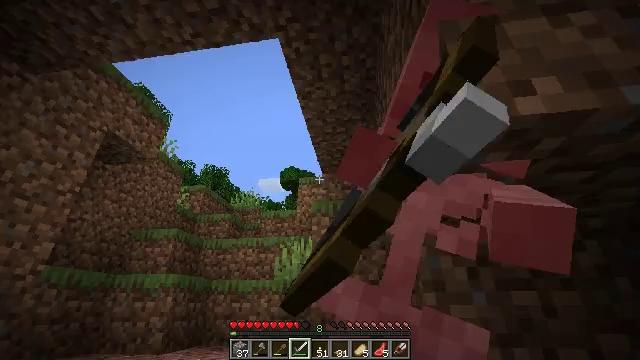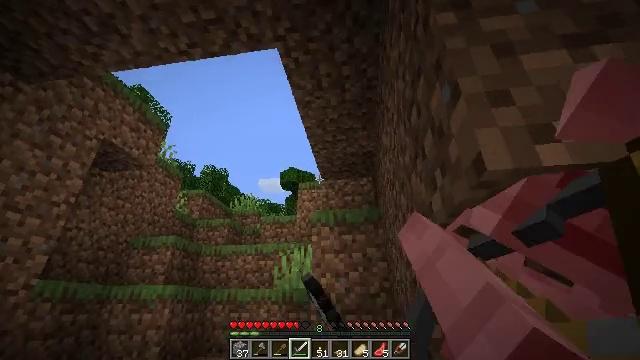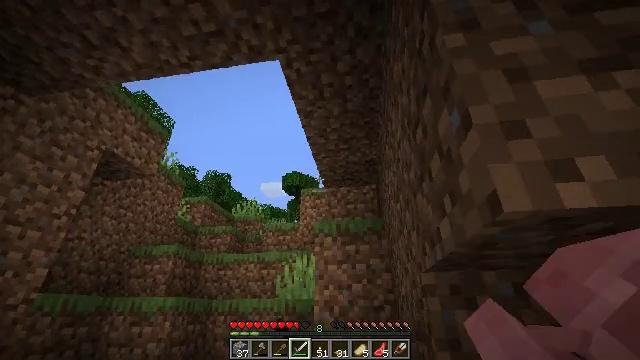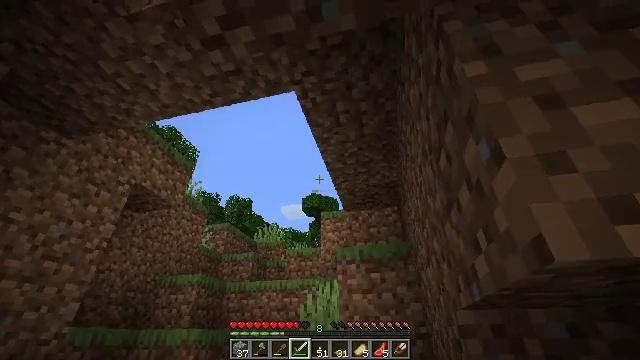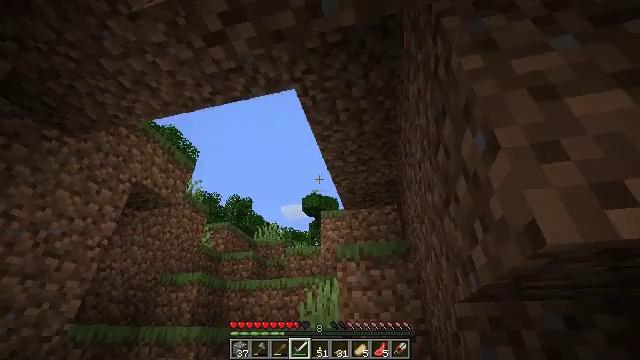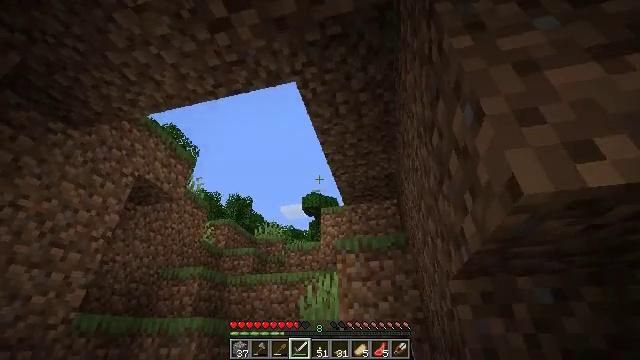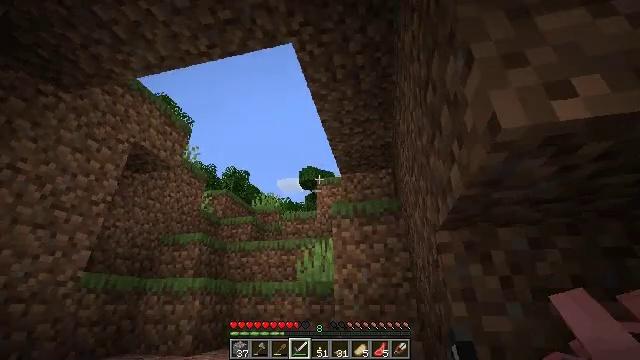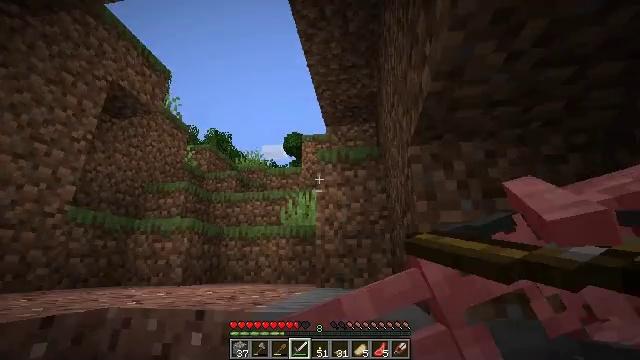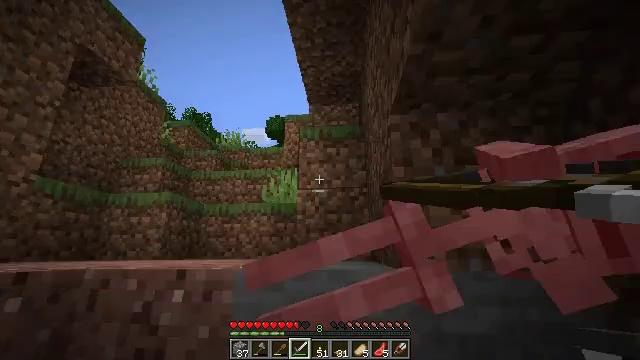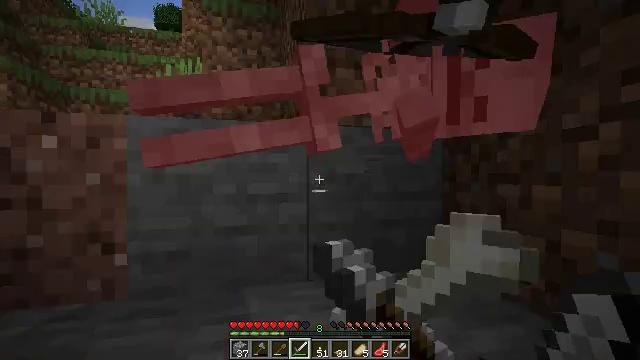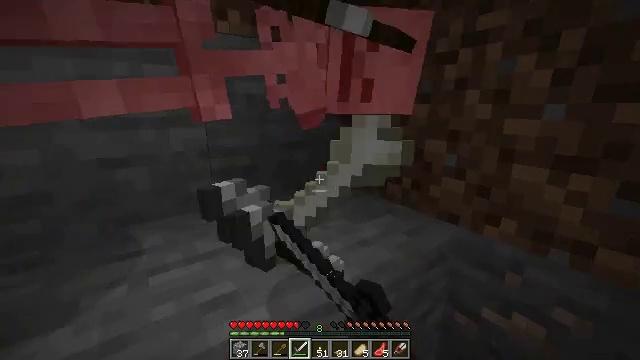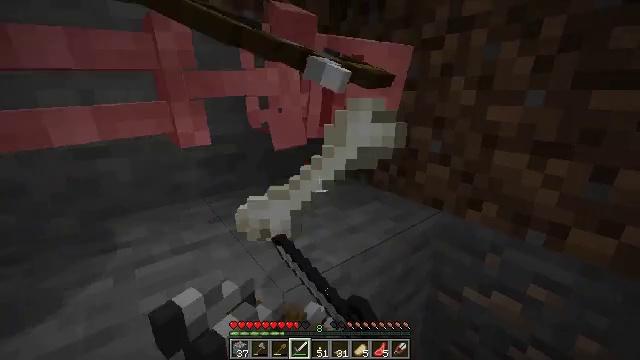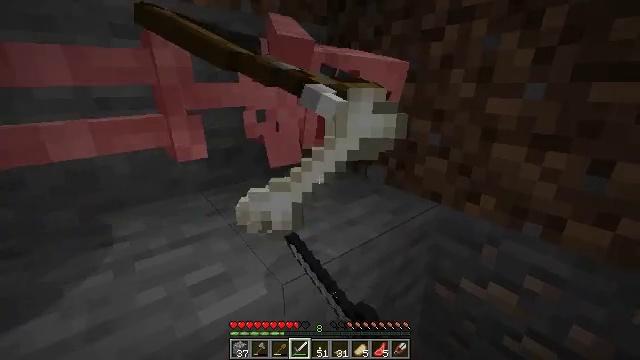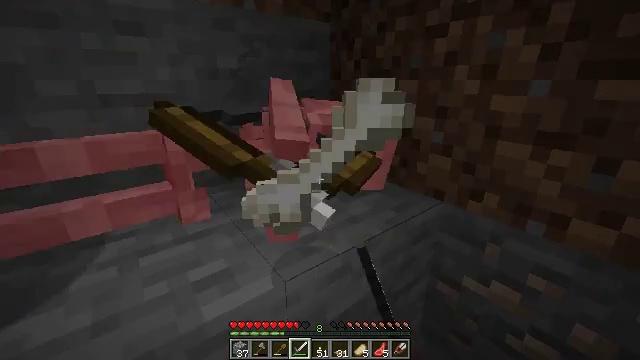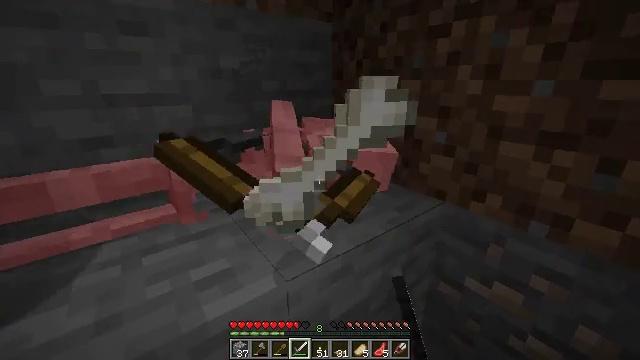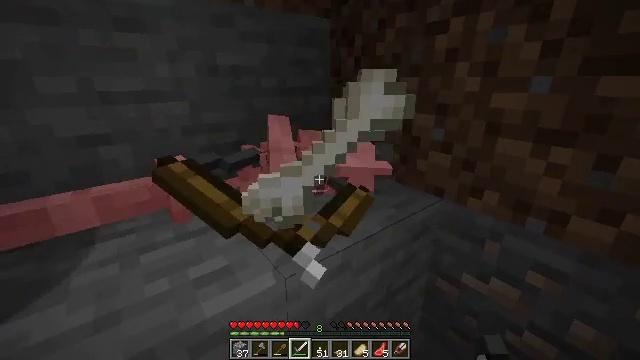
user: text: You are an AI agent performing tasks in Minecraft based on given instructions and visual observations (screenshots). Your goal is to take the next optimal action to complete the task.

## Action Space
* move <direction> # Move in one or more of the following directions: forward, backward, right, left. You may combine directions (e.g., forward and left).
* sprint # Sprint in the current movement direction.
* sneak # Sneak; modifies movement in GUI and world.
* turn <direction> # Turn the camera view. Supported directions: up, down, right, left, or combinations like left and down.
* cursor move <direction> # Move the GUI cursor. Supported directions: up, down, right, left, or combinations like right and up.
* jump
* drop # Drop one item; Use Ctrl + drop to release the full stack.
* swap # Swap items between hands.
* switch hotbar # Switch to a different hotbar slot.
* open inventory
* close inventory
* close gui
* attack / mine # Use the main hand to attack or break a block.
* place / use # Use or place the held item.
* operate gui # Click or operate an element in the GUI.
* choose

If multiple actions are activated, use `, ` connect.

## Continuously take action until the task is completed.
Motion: motion action
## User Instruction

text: Open a furnace to smelt glass.
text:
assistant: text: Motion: attack / mine, jump
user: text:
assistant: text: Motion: attack / mine
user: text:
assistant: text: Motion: turn left and up, attack / mine
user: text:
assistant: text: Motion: attack / mine
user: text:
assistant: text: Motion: attack / mine
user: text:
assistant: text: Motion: turn down, attack / mine
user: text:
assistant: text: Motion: turn right and down, attack / mine
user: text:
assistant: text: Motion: turn right and down
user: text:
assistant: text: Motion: turn right and down, attack / mine
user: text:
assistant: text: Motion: turn right and down, attack / mine
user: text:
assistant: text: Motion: turn right and down, attack / mine
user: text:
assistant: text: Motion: turn down, attack / mine
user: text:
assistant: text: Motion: no_op
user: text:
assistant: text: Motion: no_op
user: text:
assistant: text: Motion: attack / mine
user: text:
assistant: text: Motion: attack / mine
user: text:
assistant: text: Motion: attack / mine
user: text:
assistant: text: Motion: turn left and up
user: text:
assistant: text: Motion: no_op
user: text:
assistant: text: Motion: no_op
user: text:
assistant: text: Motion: no_op
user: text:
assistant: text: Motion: no_op
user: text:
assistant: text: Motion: no_op
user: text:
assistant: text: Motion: turn left
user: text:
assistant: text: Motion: turn left
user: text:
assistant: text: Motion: turn left
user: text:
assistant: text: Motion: turn left and down
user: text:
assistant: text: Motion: turn left
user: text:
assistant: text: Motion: move forward, turn left
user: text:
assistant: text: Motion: move forward, turn left